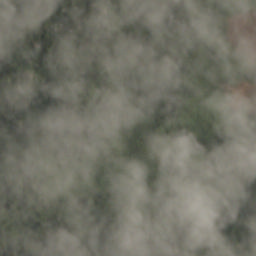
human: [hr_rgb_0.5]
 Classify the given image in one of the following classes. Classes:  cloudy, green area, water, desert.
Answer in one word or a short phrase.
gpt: cloudy